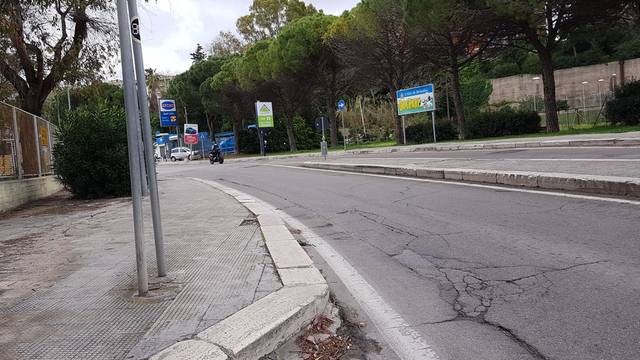
Region: Italy
Coordinates: 40.639, 17.927